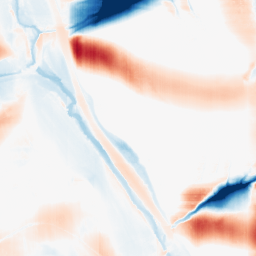
Category: morphological
Decomposition family: morphological_square
Decomposition parameters: operation: average
size: 50
Upsampling method: quadratic
Upsampling parameters: scale: 2
Upsampling scale: 2